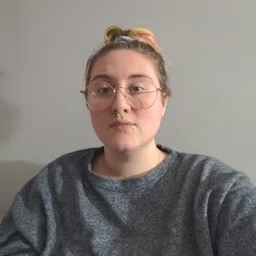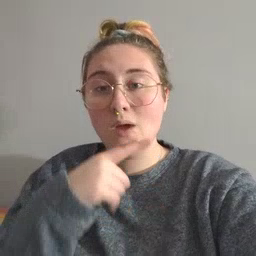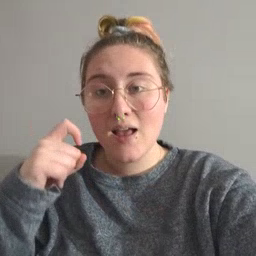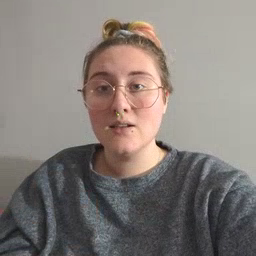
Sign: dry